Platform: Mobile
Application: Chrome
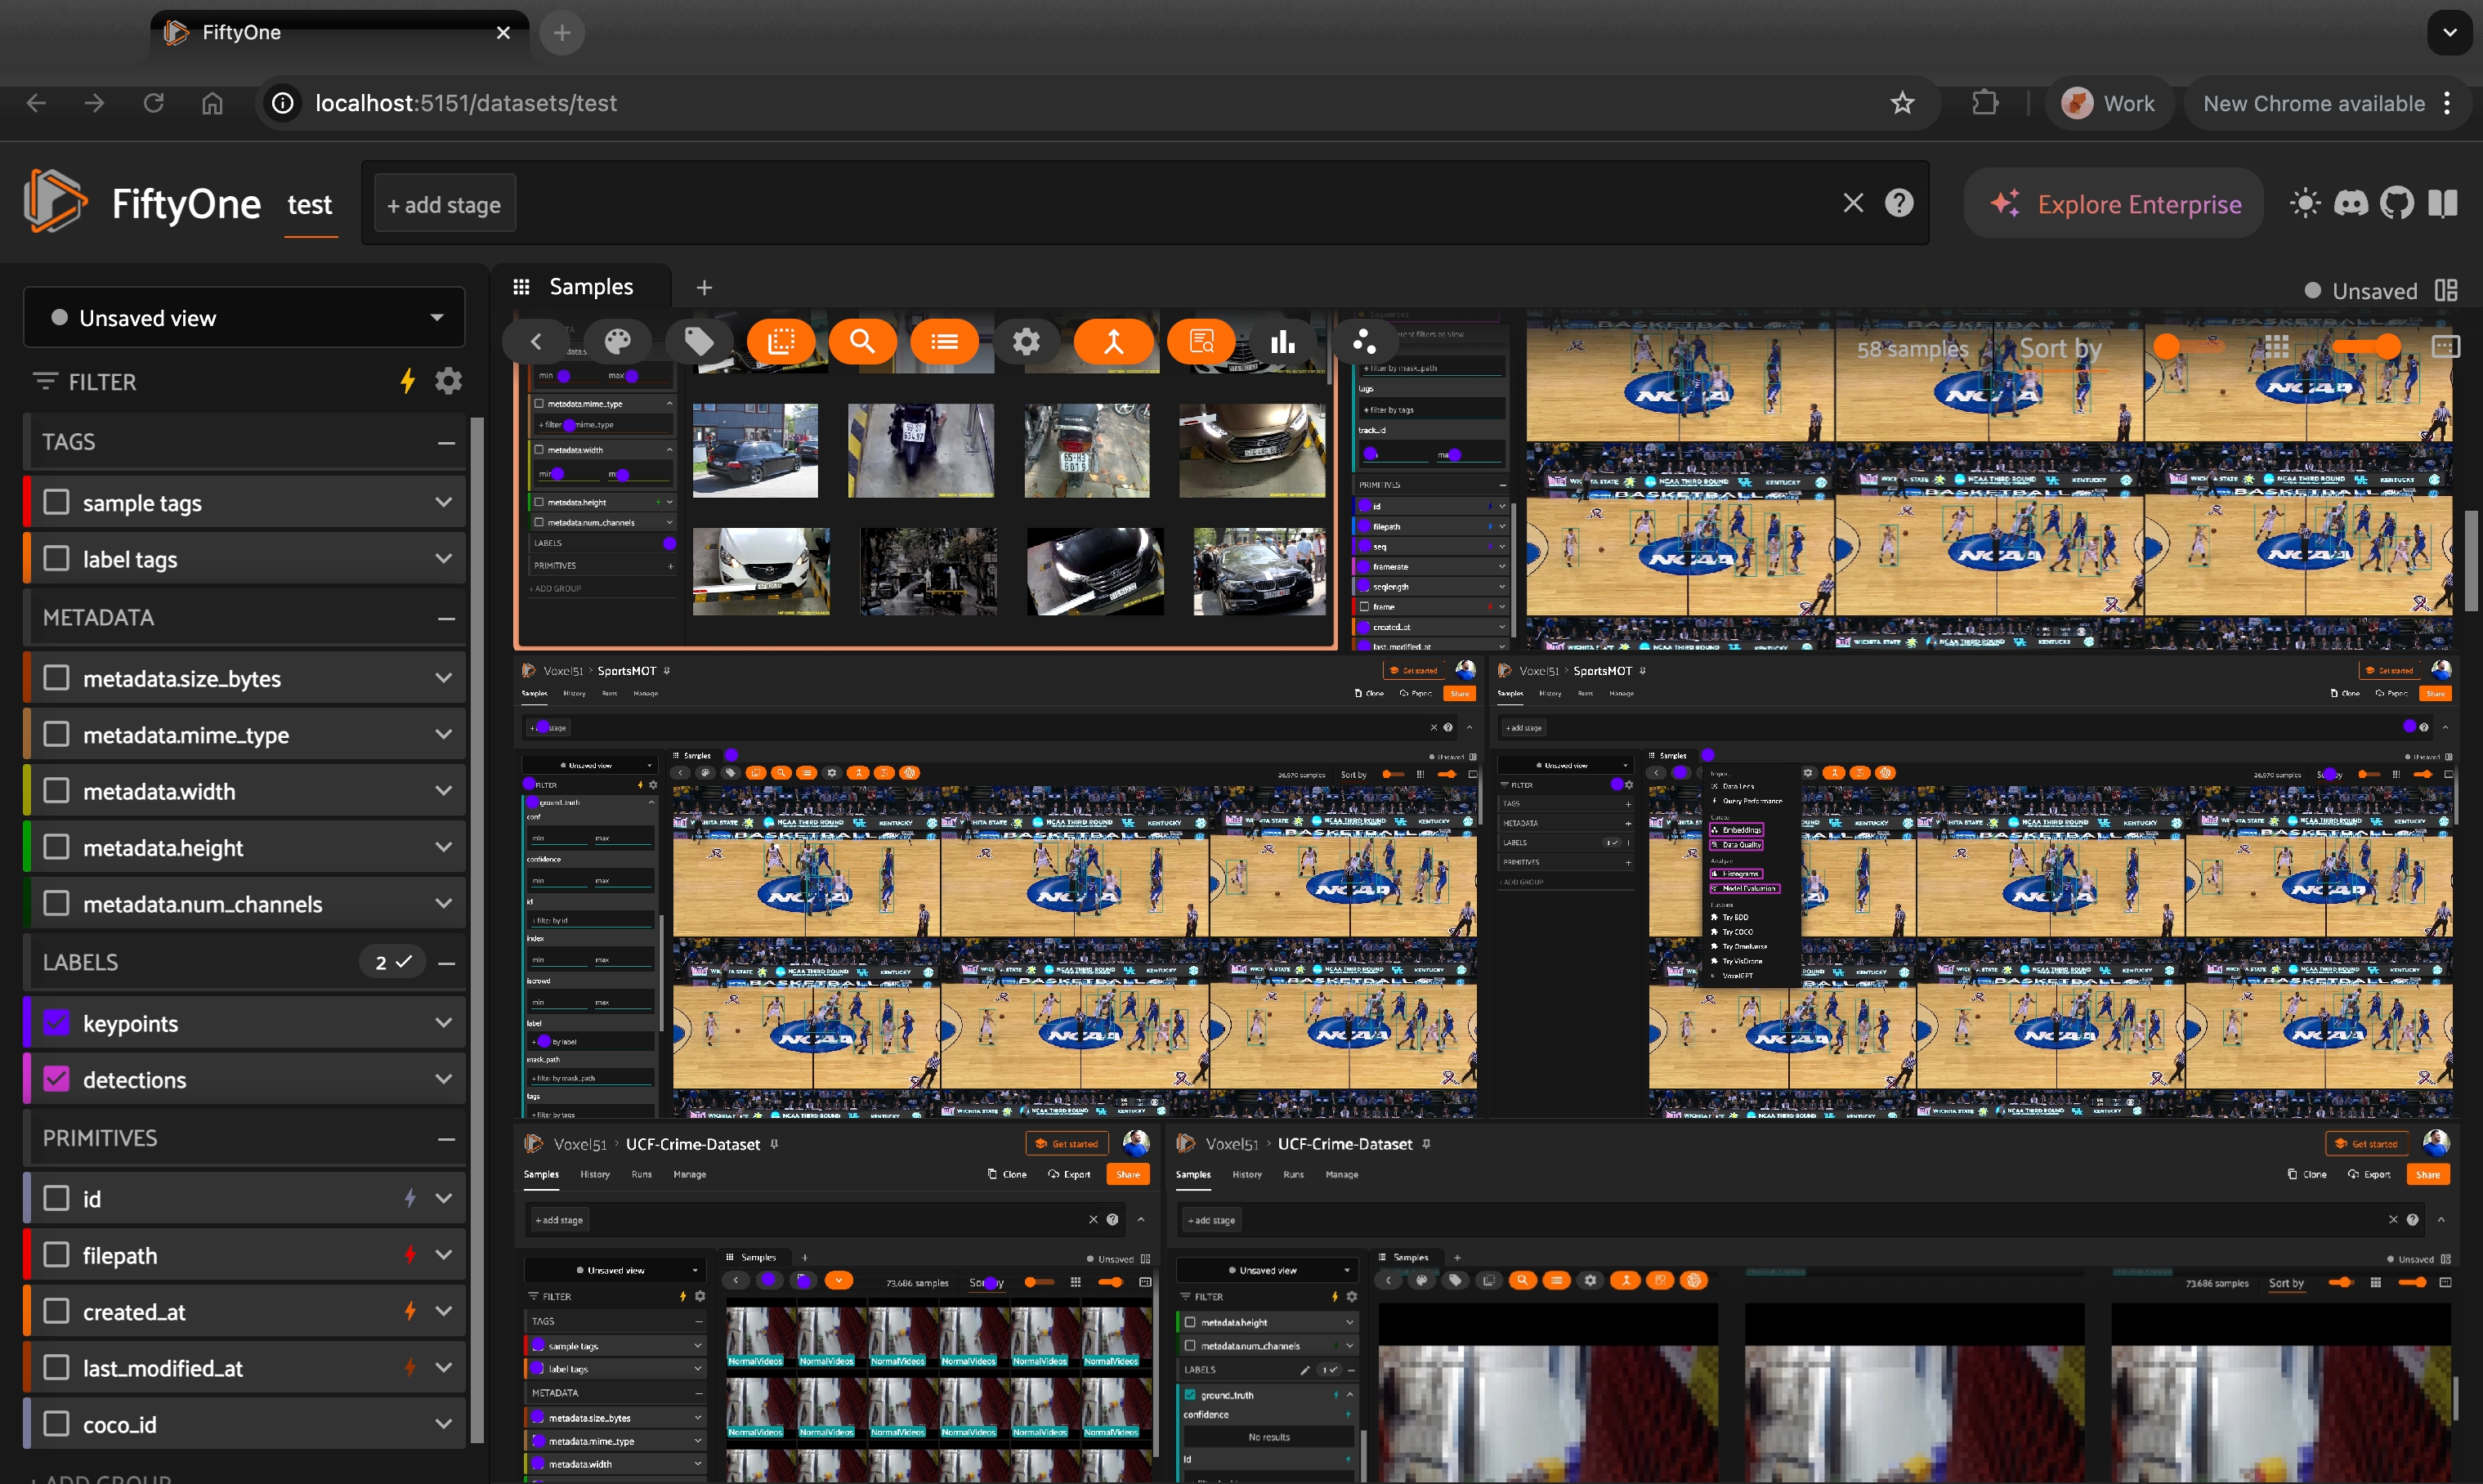
task_description: Change to light mode
action_type: click
element_info: Icon
task_description: Where is the view bar located?
action_type: hover
element_info: Menu Item

task_description: Where do I click to load a saved views on this dataset or create a new saved view?
action_type: click
element_info: Menu Item

task_description: Where is the sidebar located?
action_type: hover
element_info: Menu Item

task_description: Where is the actions row toolbar located?
action_type: hover
element_info: Menu Item

task_description: Where do I click to load a saved workspace or create a new workspace?
action_type: click
element_info: Button